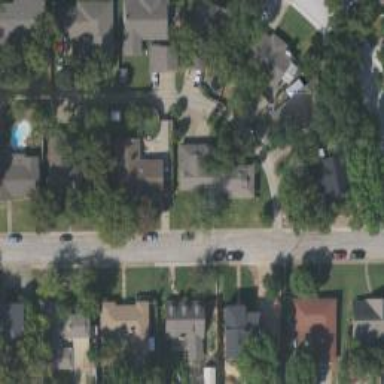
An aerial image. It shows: Alley classified as service road.